Question: I'm passing a JSON object via ajax to my MVC Controller. The JSON is valid. I have a breakpoint in my MVC controller on the first line. When I inspect the variable addOnModel in the controller, the base level attributes are set correctly. The ProductCodeList attribute has the correct number of elements, but all of the values come across as null.
I have tried changing up the names of the elements to make them more unique, but that doesn't seem to help.
'''
{"AddOnID": "0","LocaleID": "63", "Name": "FirstAddOn", "Text": "testText", "ProductCodeList": [ {"AddOnSort": 0, "AddOnProductCode": "product1"}]}
'''
'''
$.ajax({
contentType: 'application/json;',
dataType: 'json',
type: 'POST',
url: '/AddOn/UpsertAddOn',
data: data,
success: function () {
alert('Finished.');
}
});
'''
'''
/// <summary>
/// Object model from web page
//// </summary>
public class AddOnModel
{
public int AddOnID { get; set; }
public int LocaleID { get; set; }
public string Text { get; set; }
public string Name { get; set; }
/// <summary>
/// This is the attribute that won't populate correctly. The number
/// of attributes in the array is correct, but all of its values
/// come across as null. This is what I'm trying to fix.
/// </summary>
public List<AddOnProductModel> ProductCodeList { get; set; }
}
/// <summary>
/// Holds code and sort order.
/// </summary>
public class AddOnProductModel
{
int? AddOnSort { get; set; }
string AddOnProductCode { get; set; }
}
'''
My Controller snippet
'''
/// <summary>
/// Upsert the add on.
/// </summary>
/// <param name="addOnModel">Model from the web page.</param>
/// <returns></returns>
[HttpPost]
public ActionResult UpsertAddOn(AddOnModel addOnModel)
{
AddOn actualAddOn = new AddOn();
if (addOnModel.AddOnID > 0)
{
//Load from DB Repository here.
}
//Rest of my class removed
}
'''

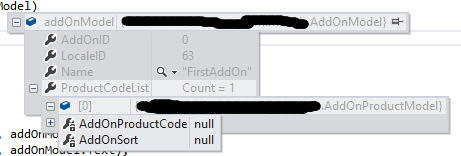
Answer: The properties in AddOnProductModel are not public.
Make them public
'''
public class AddOnProductModel
{
public int? AddOnSort { get; set; }
public string AddOnProductCode { get; set; }
}
'''